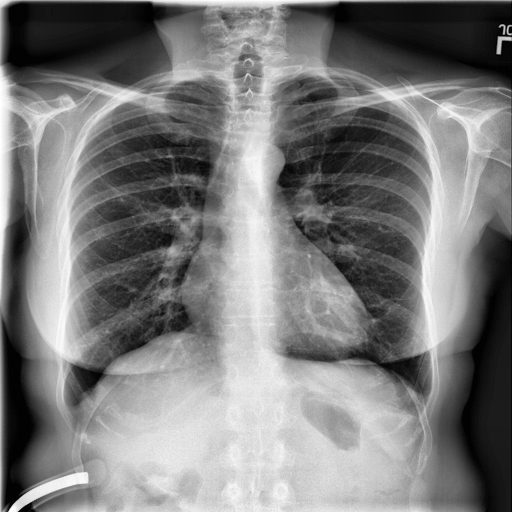
Finding: NORMAL